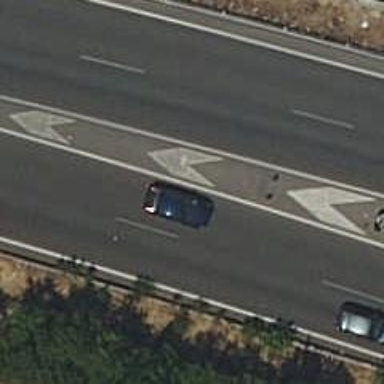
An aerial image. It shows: Asphalt motorway link.